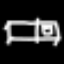
Label: bed